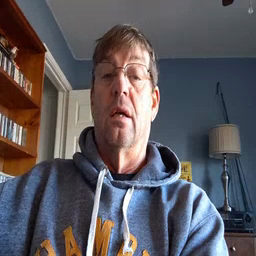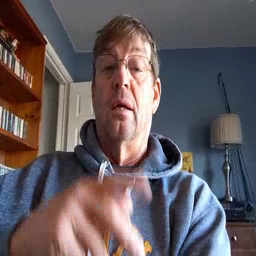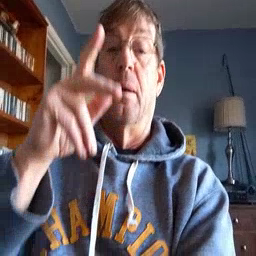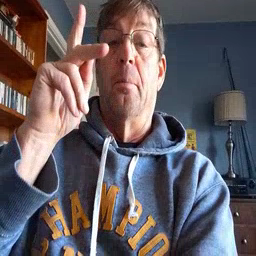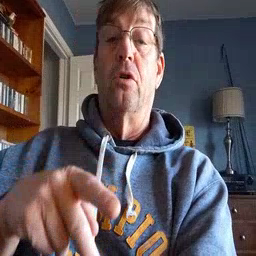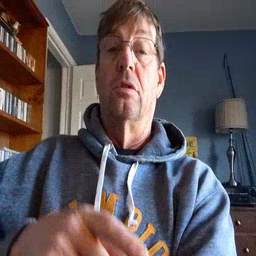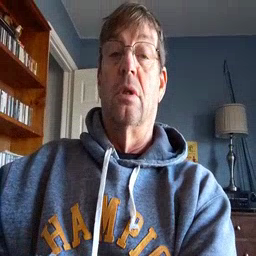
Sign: person